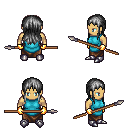
a pixel art fantasy rpg character, male body template, human, tanned skin, teal tunic, robe skirt, gray unkempt hairstyle, gold gloves, metal boots, spear, four views (front, back, left, right), 2x2 character sprite sheet, small pixel art, hard edges, no anti-aliasing